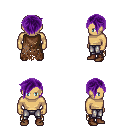
a pixel art fantasy rpg character, male body template, human, tanned skin, brown tattered cape, metal pants, purple pixie cut hairstyle, brown shoes, four views (front, back, left, right), 2x2 character sprite sheet, small pixel art, hard edges, no anti-aliasing